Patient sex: M
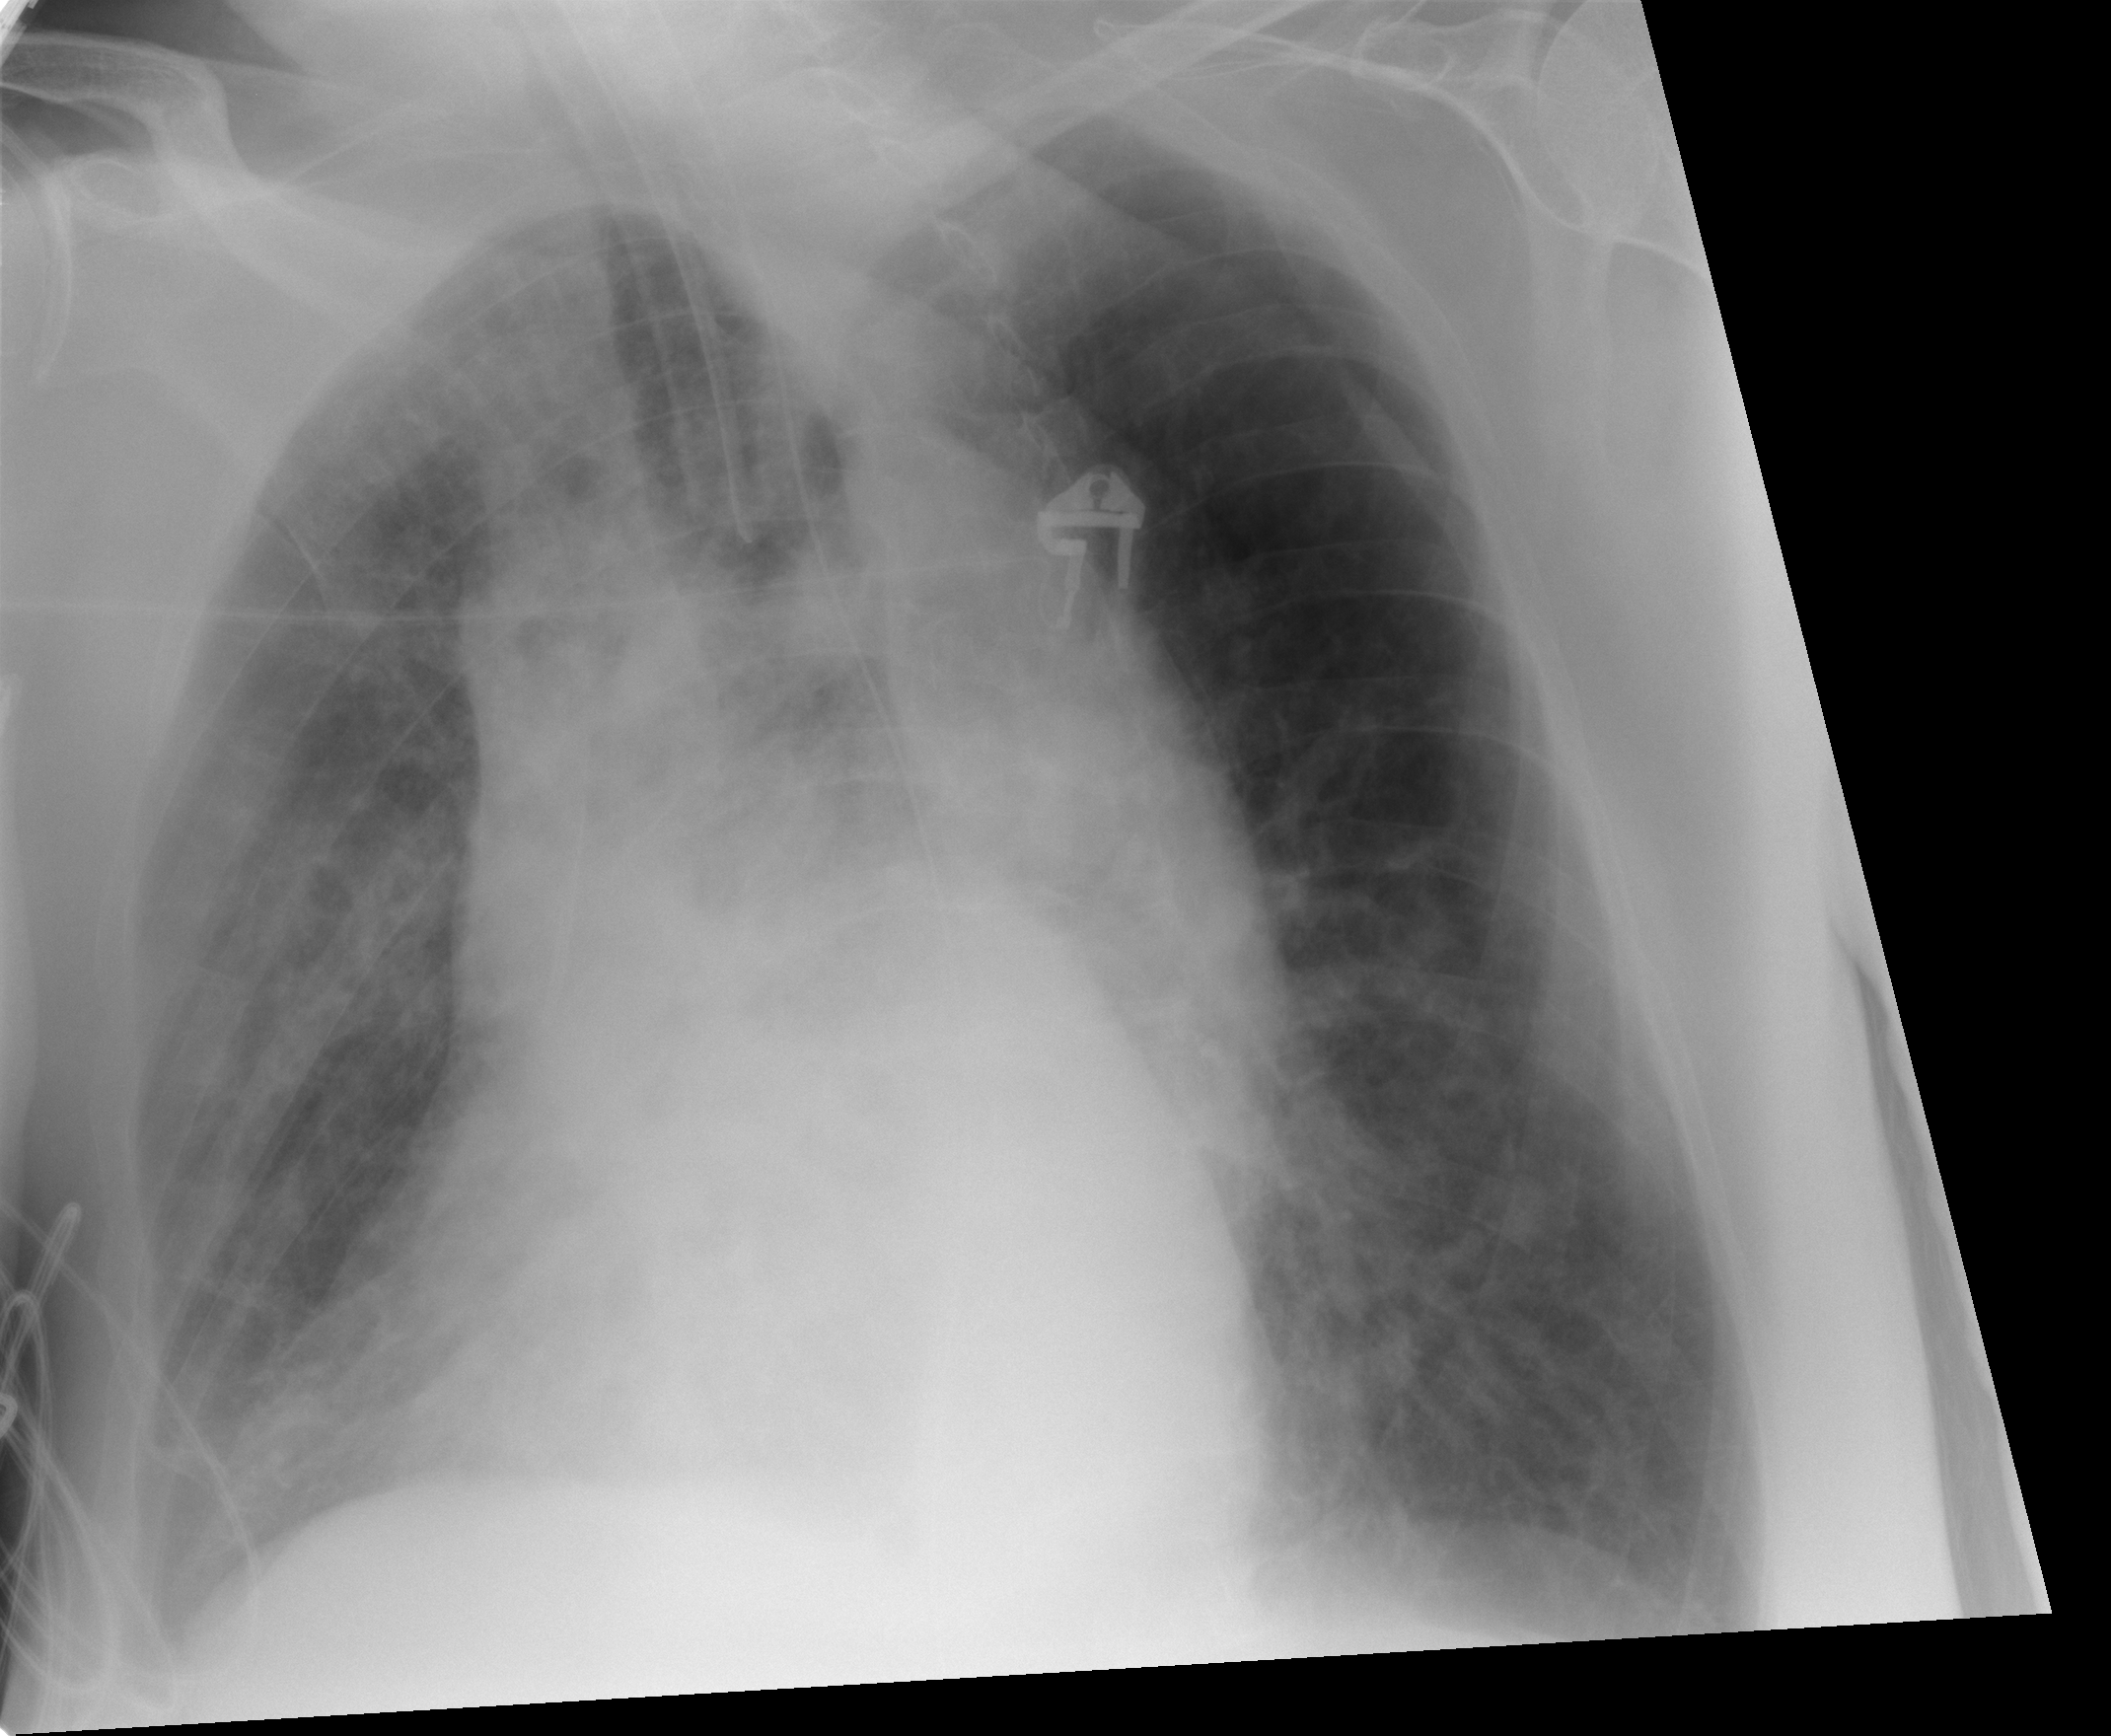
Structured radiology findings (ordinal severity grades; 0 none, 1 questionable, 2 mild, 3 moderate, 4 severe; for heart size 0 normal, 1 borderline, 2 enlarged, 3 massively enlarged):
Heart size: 2
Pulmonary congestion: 2
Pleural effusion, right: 0
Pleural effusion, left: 0
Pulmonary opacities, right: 2
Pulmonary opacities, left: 2
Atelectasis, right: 1
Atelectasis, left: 0